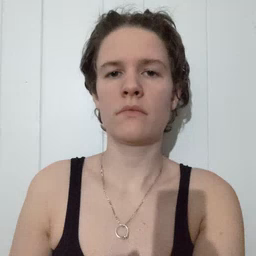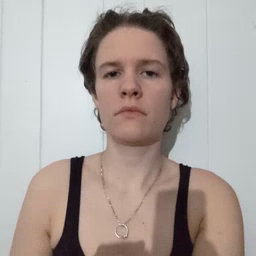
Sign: look